Question: Count the number of objects in the diagram.
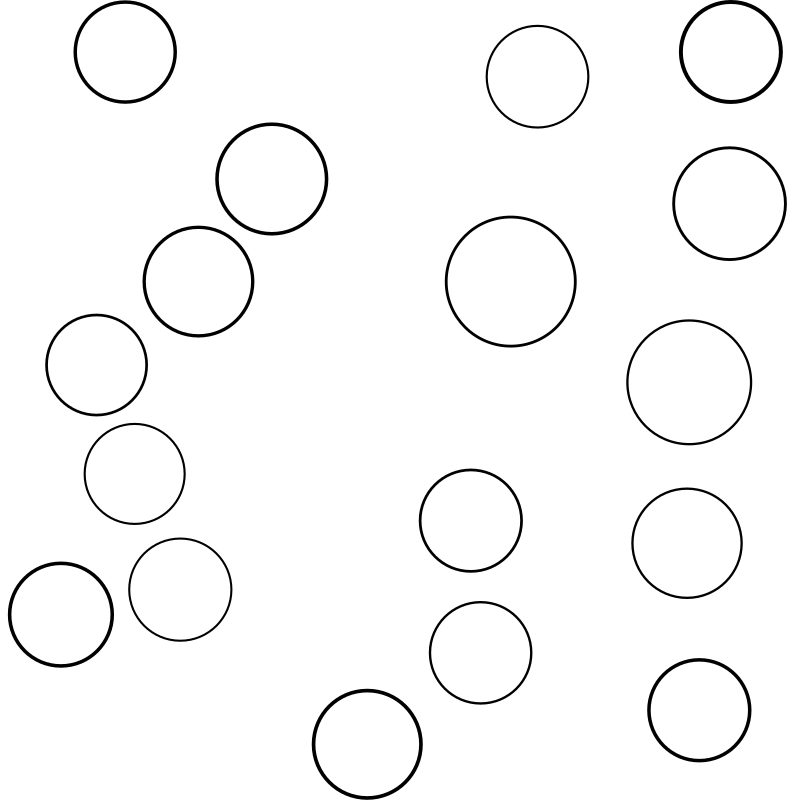
Answer: 17